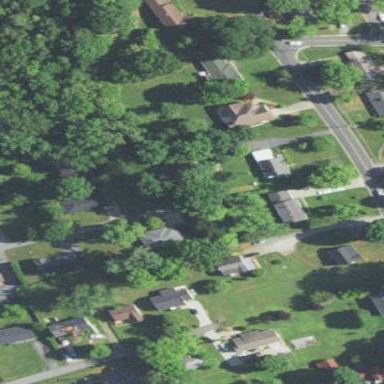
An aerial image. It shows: Single-family residential area.